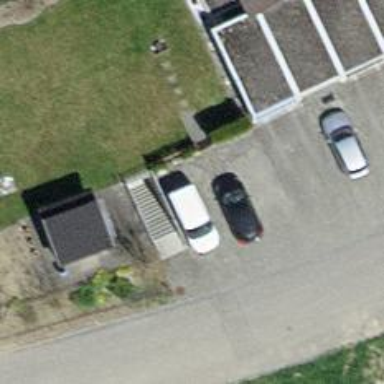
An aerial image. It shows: Parking entrance.